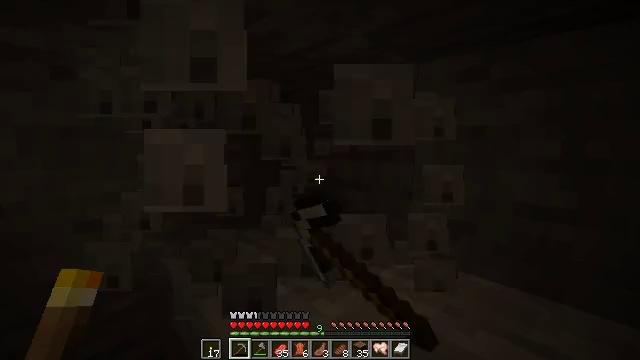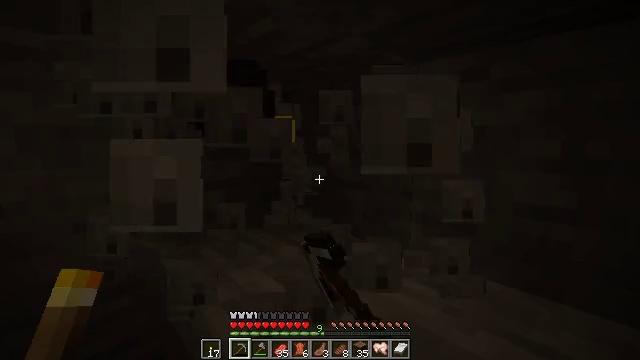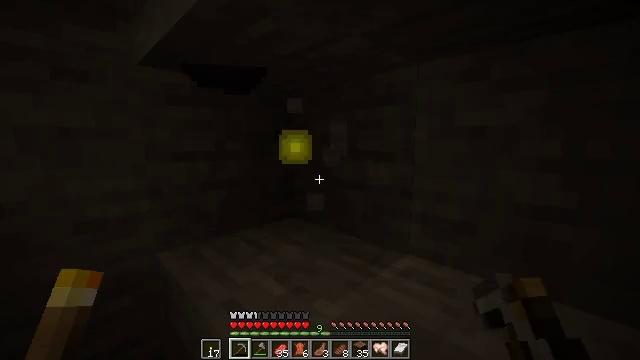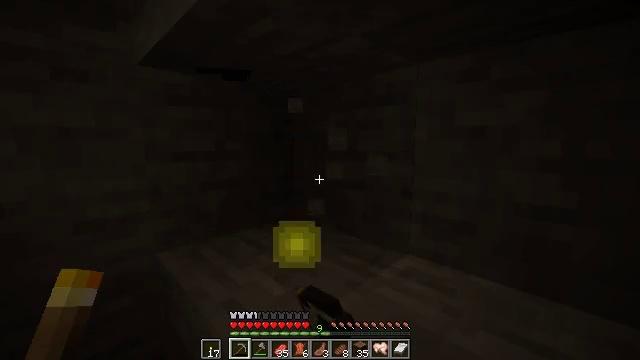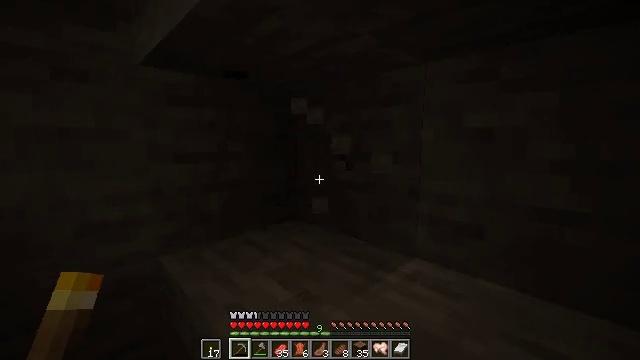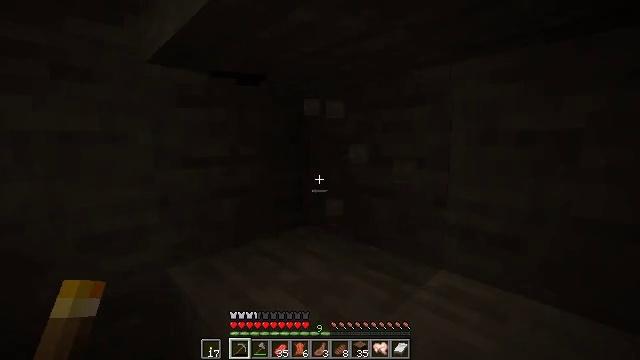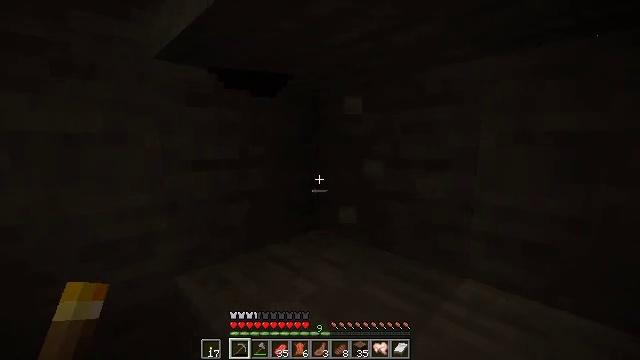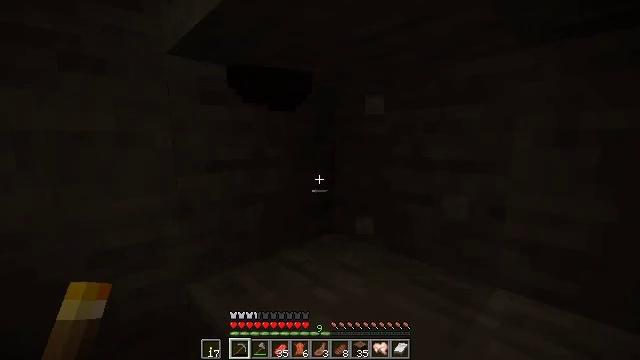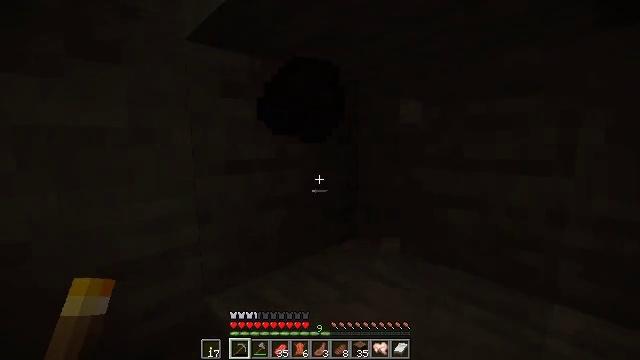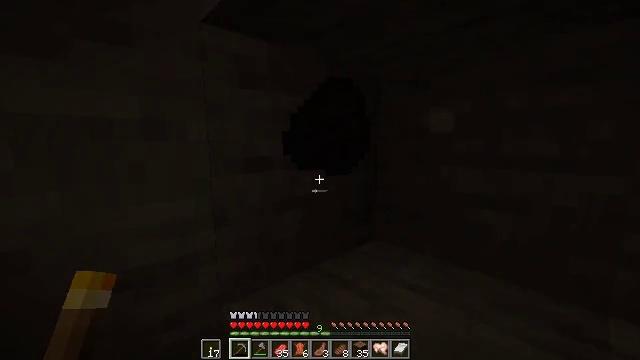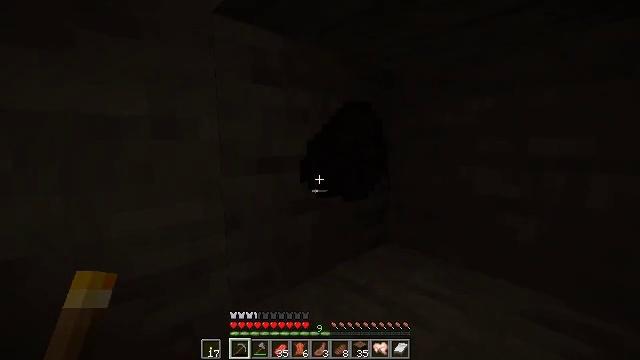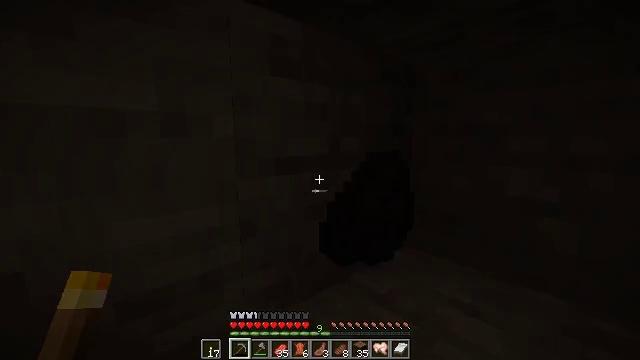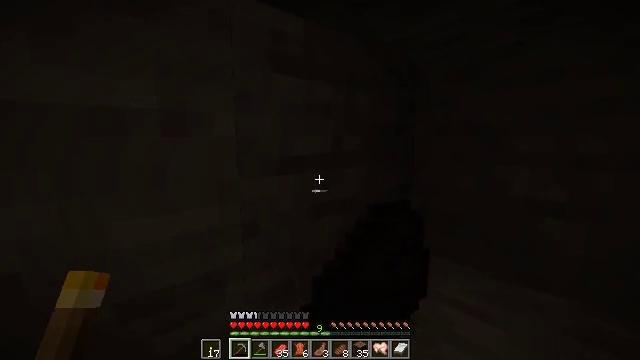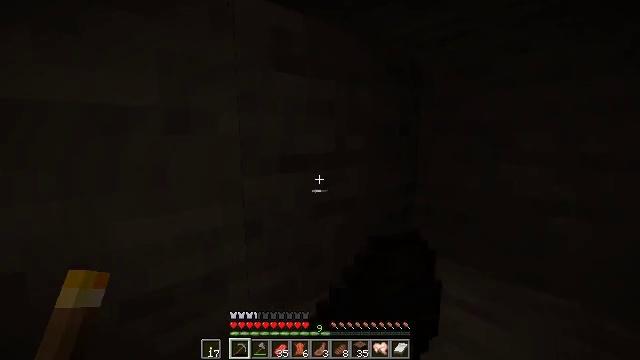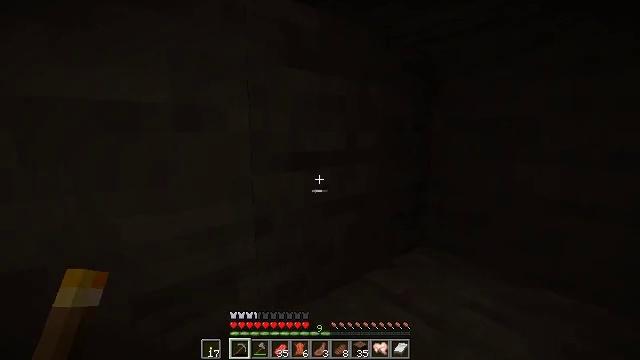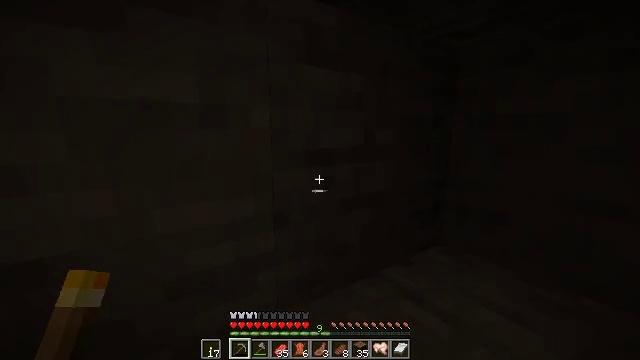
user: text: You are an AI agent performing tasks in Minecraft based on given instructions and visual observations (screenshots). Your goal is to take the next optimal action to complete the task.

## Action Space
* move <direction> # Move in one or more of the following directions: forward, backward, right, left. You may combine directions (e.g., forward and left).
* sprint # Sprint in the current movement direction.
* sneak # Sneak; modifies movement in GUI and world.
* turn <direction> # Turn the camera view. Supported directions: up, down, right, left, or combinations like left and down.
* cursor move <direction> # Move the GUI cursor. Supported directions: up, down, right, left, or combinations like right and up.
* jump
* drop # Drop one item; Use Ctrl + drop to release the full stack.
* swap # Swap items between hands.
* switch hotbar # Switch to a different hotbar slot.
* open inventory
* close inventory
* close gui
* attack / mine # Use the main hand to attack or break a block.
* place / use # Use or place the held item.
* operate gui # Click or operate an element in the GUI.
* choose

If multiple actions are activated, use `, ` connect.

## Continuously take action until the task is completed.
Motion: motion action
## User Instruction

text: Break the wall torch for relocation.
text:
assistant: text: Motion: attack / mine
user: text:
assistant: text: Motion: attack / mine
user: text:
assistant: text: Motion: attack / mine
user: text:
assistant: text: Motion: move forward, attack / mine
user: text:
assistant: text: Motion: move forward
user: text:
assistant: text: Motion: move forward
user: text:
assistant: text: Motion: move forward
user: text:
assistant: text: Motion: move forward
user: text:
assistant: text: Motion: move forward
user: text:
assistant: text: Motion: no_op
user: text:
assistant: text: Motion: no_op
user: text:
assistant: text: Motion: no_op
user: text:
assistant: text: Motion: no_op
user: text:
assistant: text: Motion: turn left
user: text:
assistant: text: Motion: move back, turn left
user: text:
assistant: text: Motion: move back, turn left and down
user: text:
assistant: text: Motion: move back, turn left and down
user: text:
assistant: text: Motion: move back and move left, turn left and down
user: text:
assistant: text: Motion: move back and move left, turn left and down
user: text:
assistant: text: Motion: move back and move left, turn left and down
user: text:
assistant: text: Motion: move left, turn left and down
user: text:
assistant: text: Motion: move left, turn left and down
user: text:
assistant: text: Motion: move left, turn left
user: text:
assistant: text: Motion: move forward and move left, turn left
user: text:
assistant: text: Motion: move forward and move left, turn left
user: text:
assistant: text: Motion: move forward, turn left
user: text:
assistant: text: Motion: move forward, turn left
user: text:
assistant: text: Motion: move forward, turn left
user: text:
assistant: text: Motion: move forward, turn left
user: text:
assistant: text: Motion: move forward